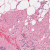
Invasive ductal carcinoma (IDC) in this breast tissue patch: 1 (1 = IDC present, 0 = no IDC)